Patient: sex M, age 32
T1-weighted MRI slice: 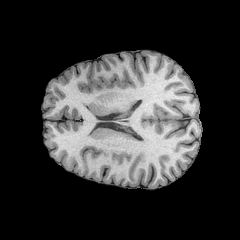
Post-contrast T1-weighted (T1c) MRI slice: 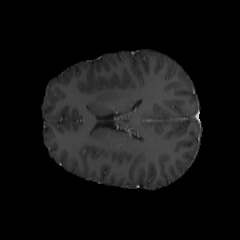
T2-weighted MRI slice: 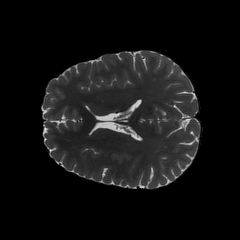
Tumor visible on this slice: no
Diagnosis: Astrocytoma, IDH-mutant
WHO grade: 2